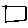
Label: square